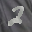
Label: 2